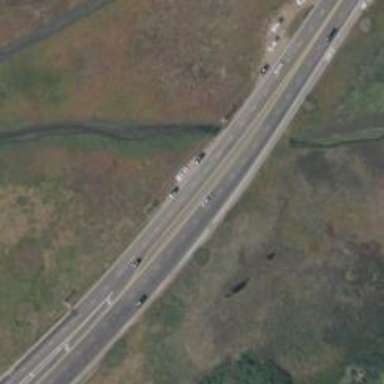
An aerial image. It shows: Secondary road.